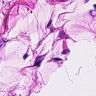
Metastatic tissue present: no